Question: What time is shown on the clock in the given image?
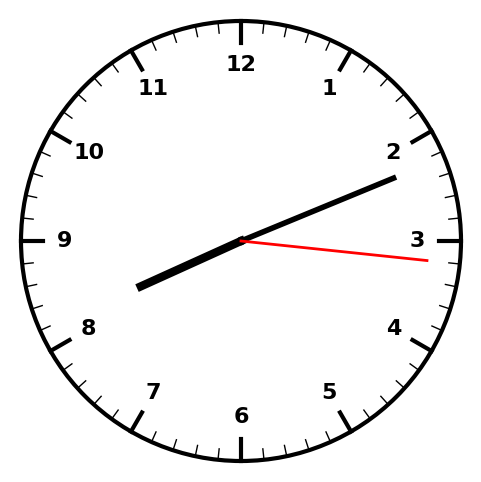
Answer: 08:11:16